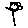
Label: flower